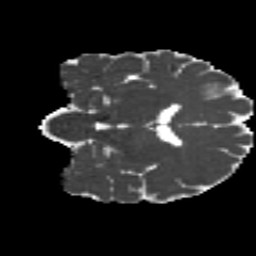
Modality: MD
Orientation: coronal
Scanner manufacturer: siemens
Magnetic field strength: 3 T
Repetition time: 4.16 s
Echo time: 0.0806 s